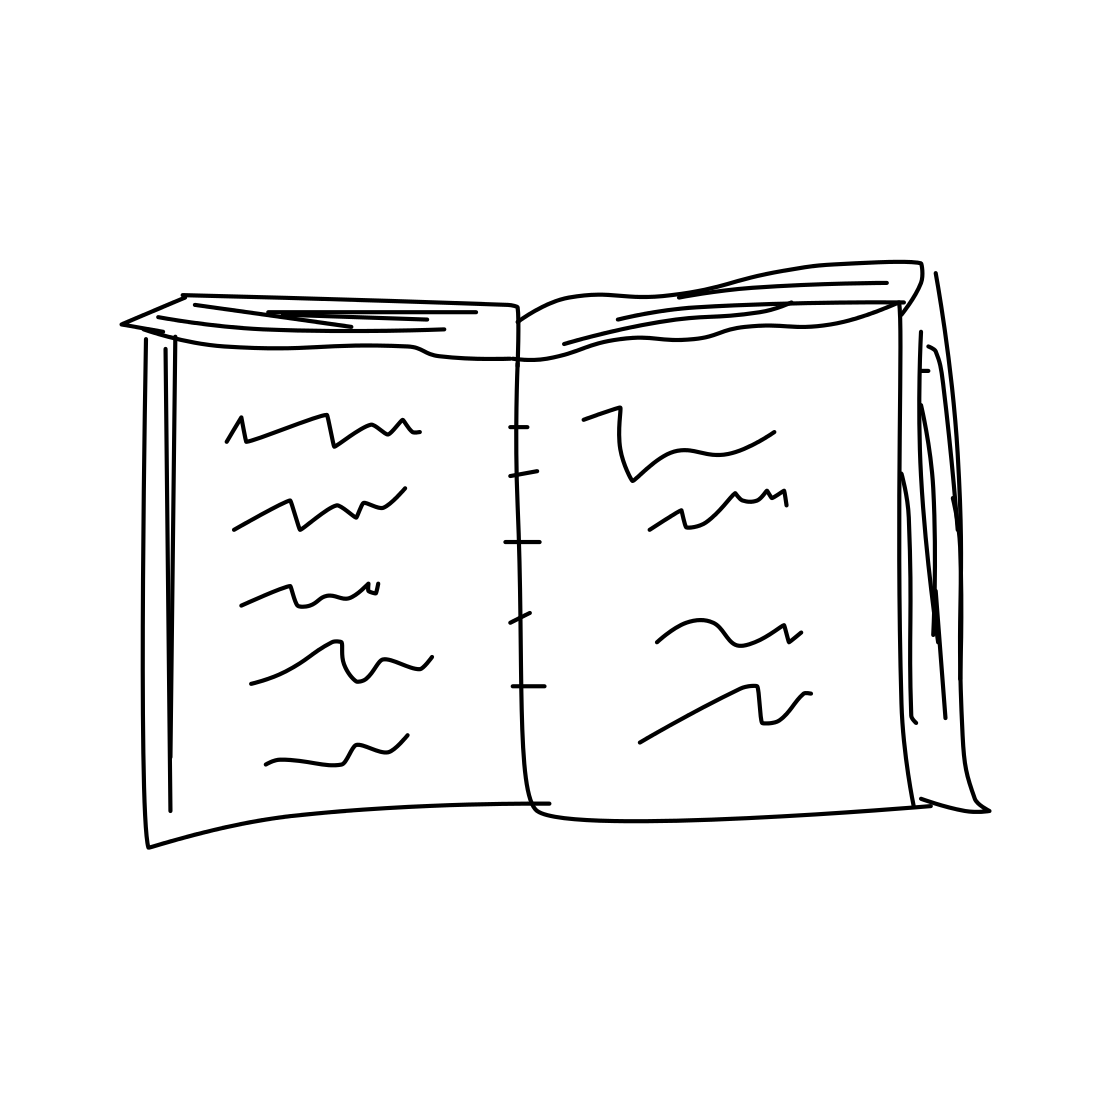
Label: book